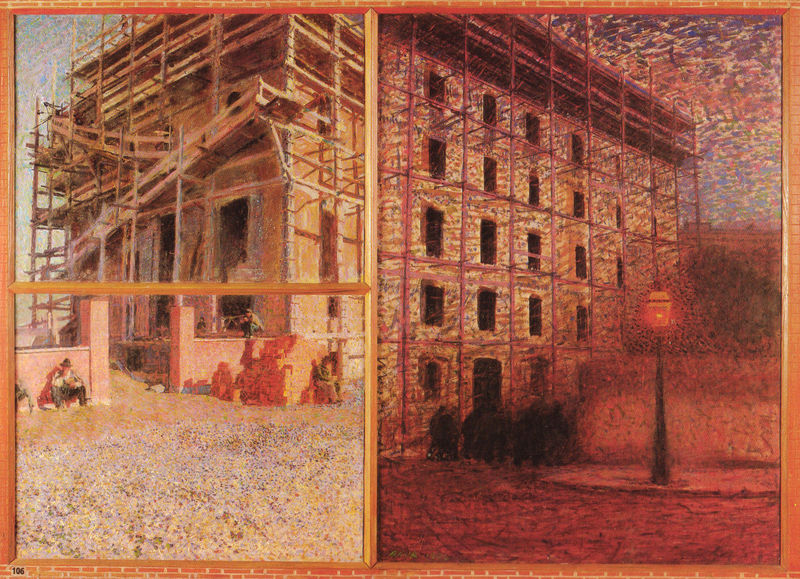
Titel: La giornata dell'operaio
Künstler: Giacomo Balla
Institution: Privatbesitz
Schlagwörter: dunkel, gruppe, himmel, mann, schatten, wolken, gelb, impressionismus, menschen, sitzen, abend, braun, fenster, holz, hut, lampe, laterne, licht, mitte, männer, nacht, orange, schwarz, skizze, strasse, szene, tür, zeichnung, gebäude, haus, rot, weg, architektur, rahmen, goldrahmen, dämmerung, sonne, gold, arbeit, nachthimmel, leiste, rahmung, pointilismus, mauer, ziegel, grafik, tag, monochrom, türe, pause, platz, arbeiter, leiter, bretter, tor, punkte, eingang, gerüst, hocken, abendhimmel, tupfen, für, weggehen, szenen, lichtschein, bau, halbiert, leisten, bauen, bauwerk, baustelle, heimweg, pointillismus, postimpressionismus, strassenlaterne, bauarbeiten, goldener schnitt, teile, wohnungsbau, bauarbeiter, hausbau, holzgerüst, leitern, diptychon, bauphase, dreigeteilt, fenster schwarz, laternenschein